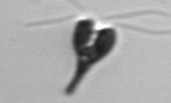
Label: Pyramimonas_longicauda